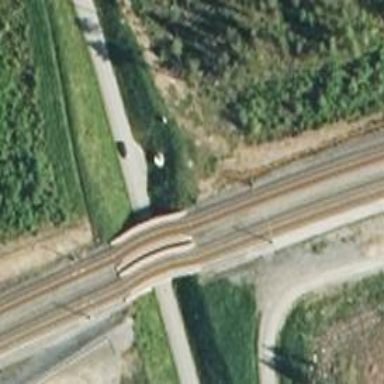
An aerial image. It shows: Bridge with continuous railway tracks that are electrified through contact line.